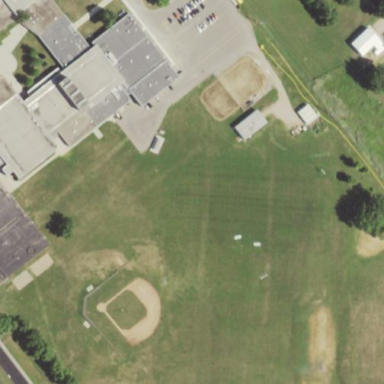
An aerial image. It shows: School.